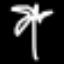
Label: palm tree